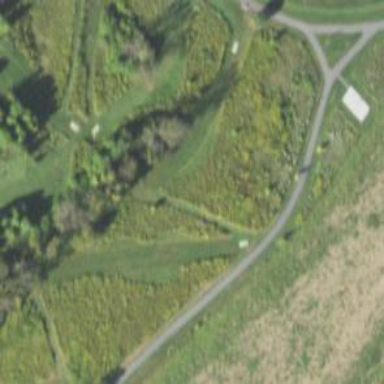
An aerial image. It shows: Disc golf hole.